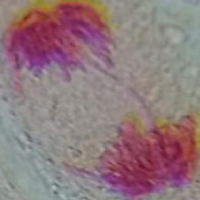
Label: anaphase